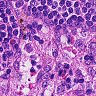
Metastatic tissue present: no